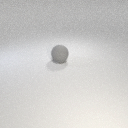
large gray rubber sphere